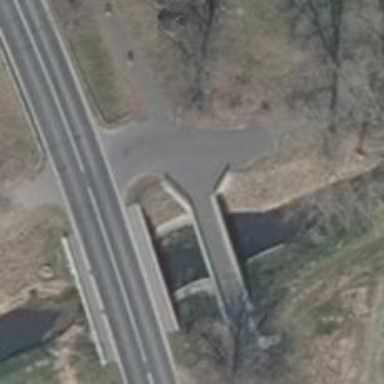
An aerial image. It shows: Paved path on bridge.